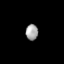
Tissue: lung
Cell type: Fibroblasts
Senescence score: 0.1832
Nuclear area (px): 192
Mean DAPI intensity: 161.844